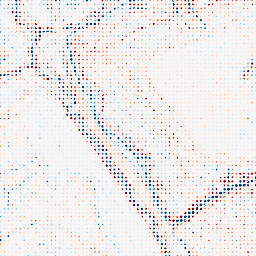
Category: edge_preserving
Decomposition family: bilateral
Decomposition parameters: d: 9
sigma_color: 75
sigma_space: 150
Upsampling method: sinc_blackman
Upsampling parameters: scale: 8
kernel_size: 4
Upsampling scale: 8